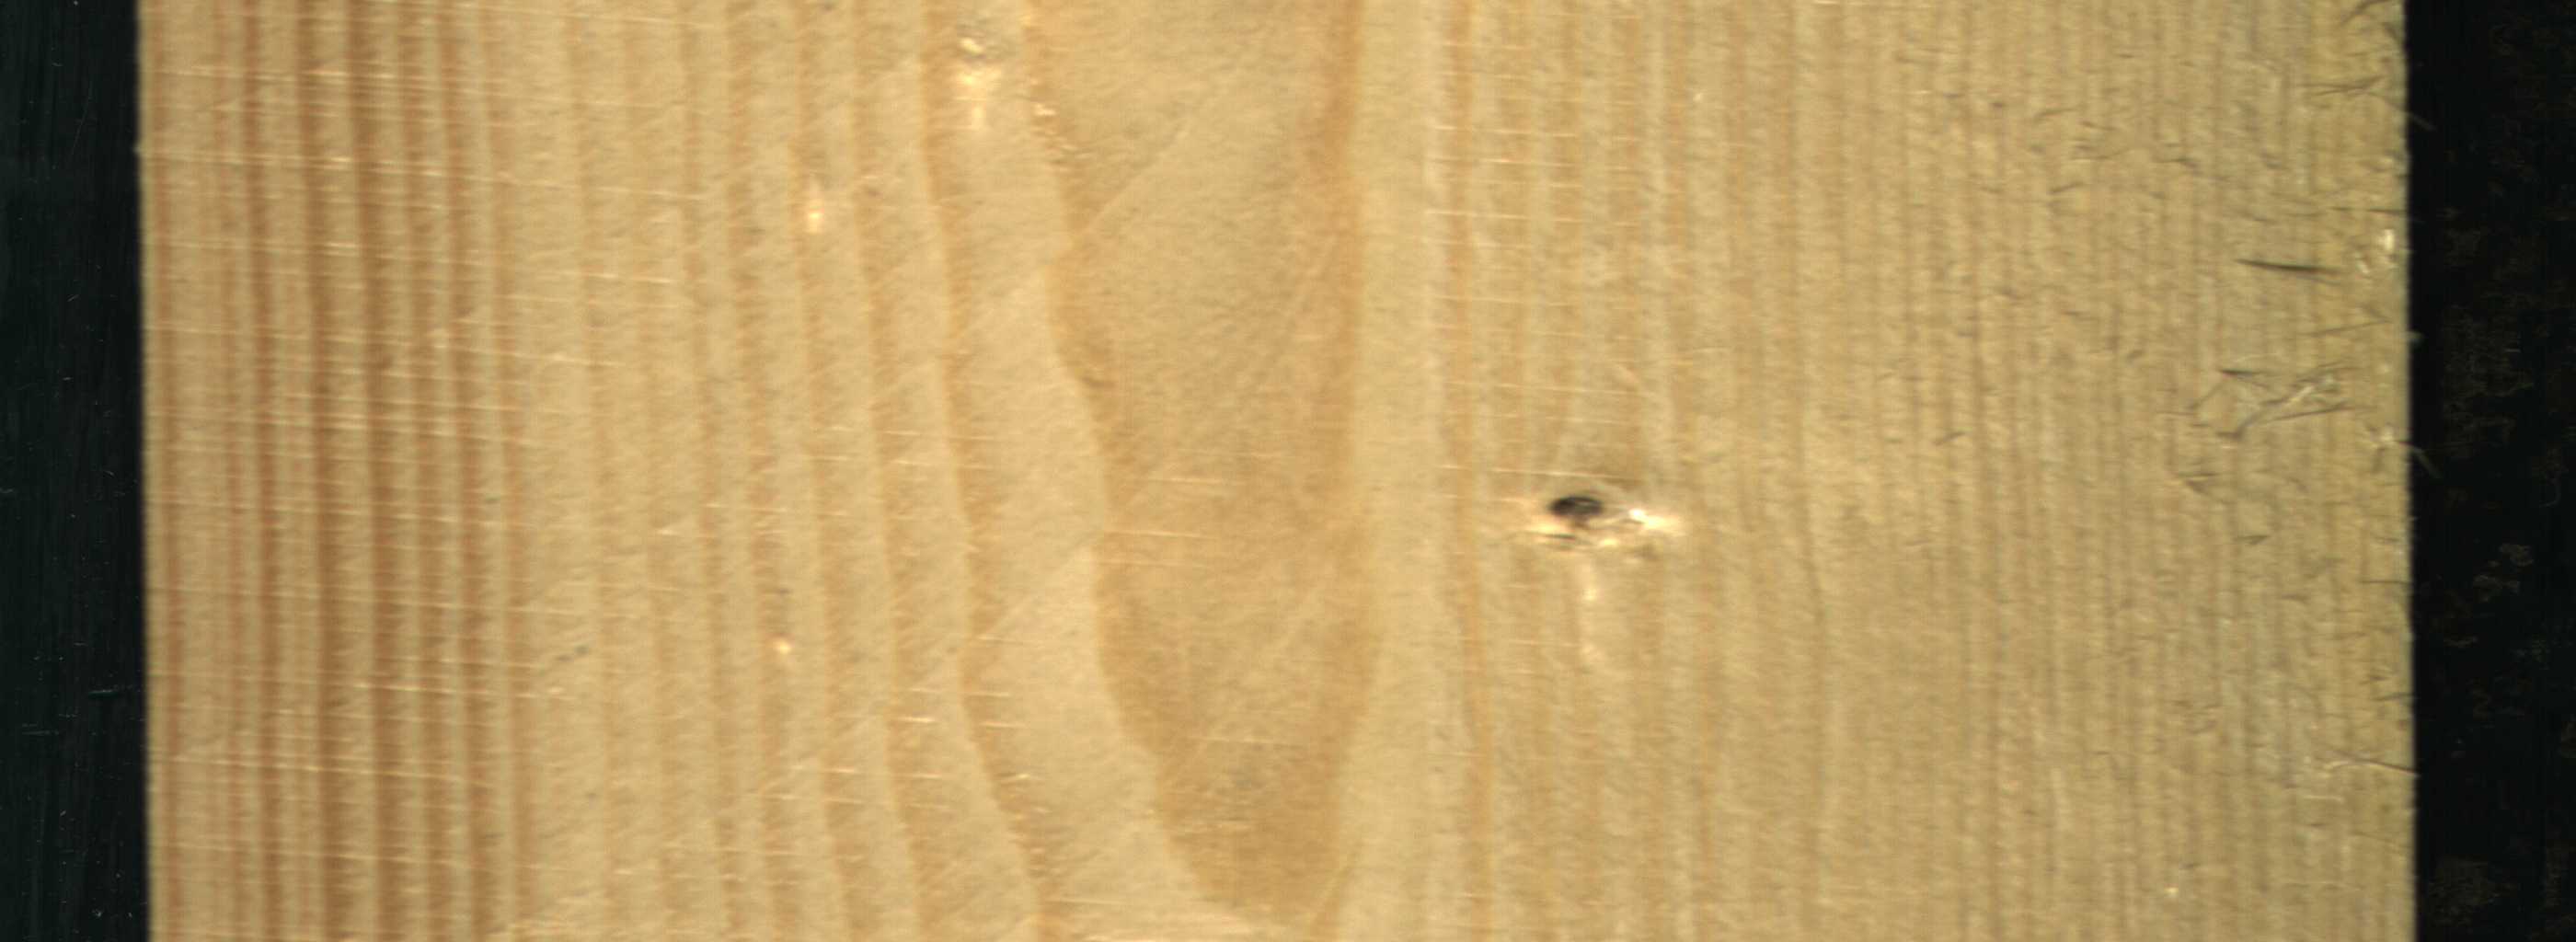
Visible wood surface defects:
Live_Knot